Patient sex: M
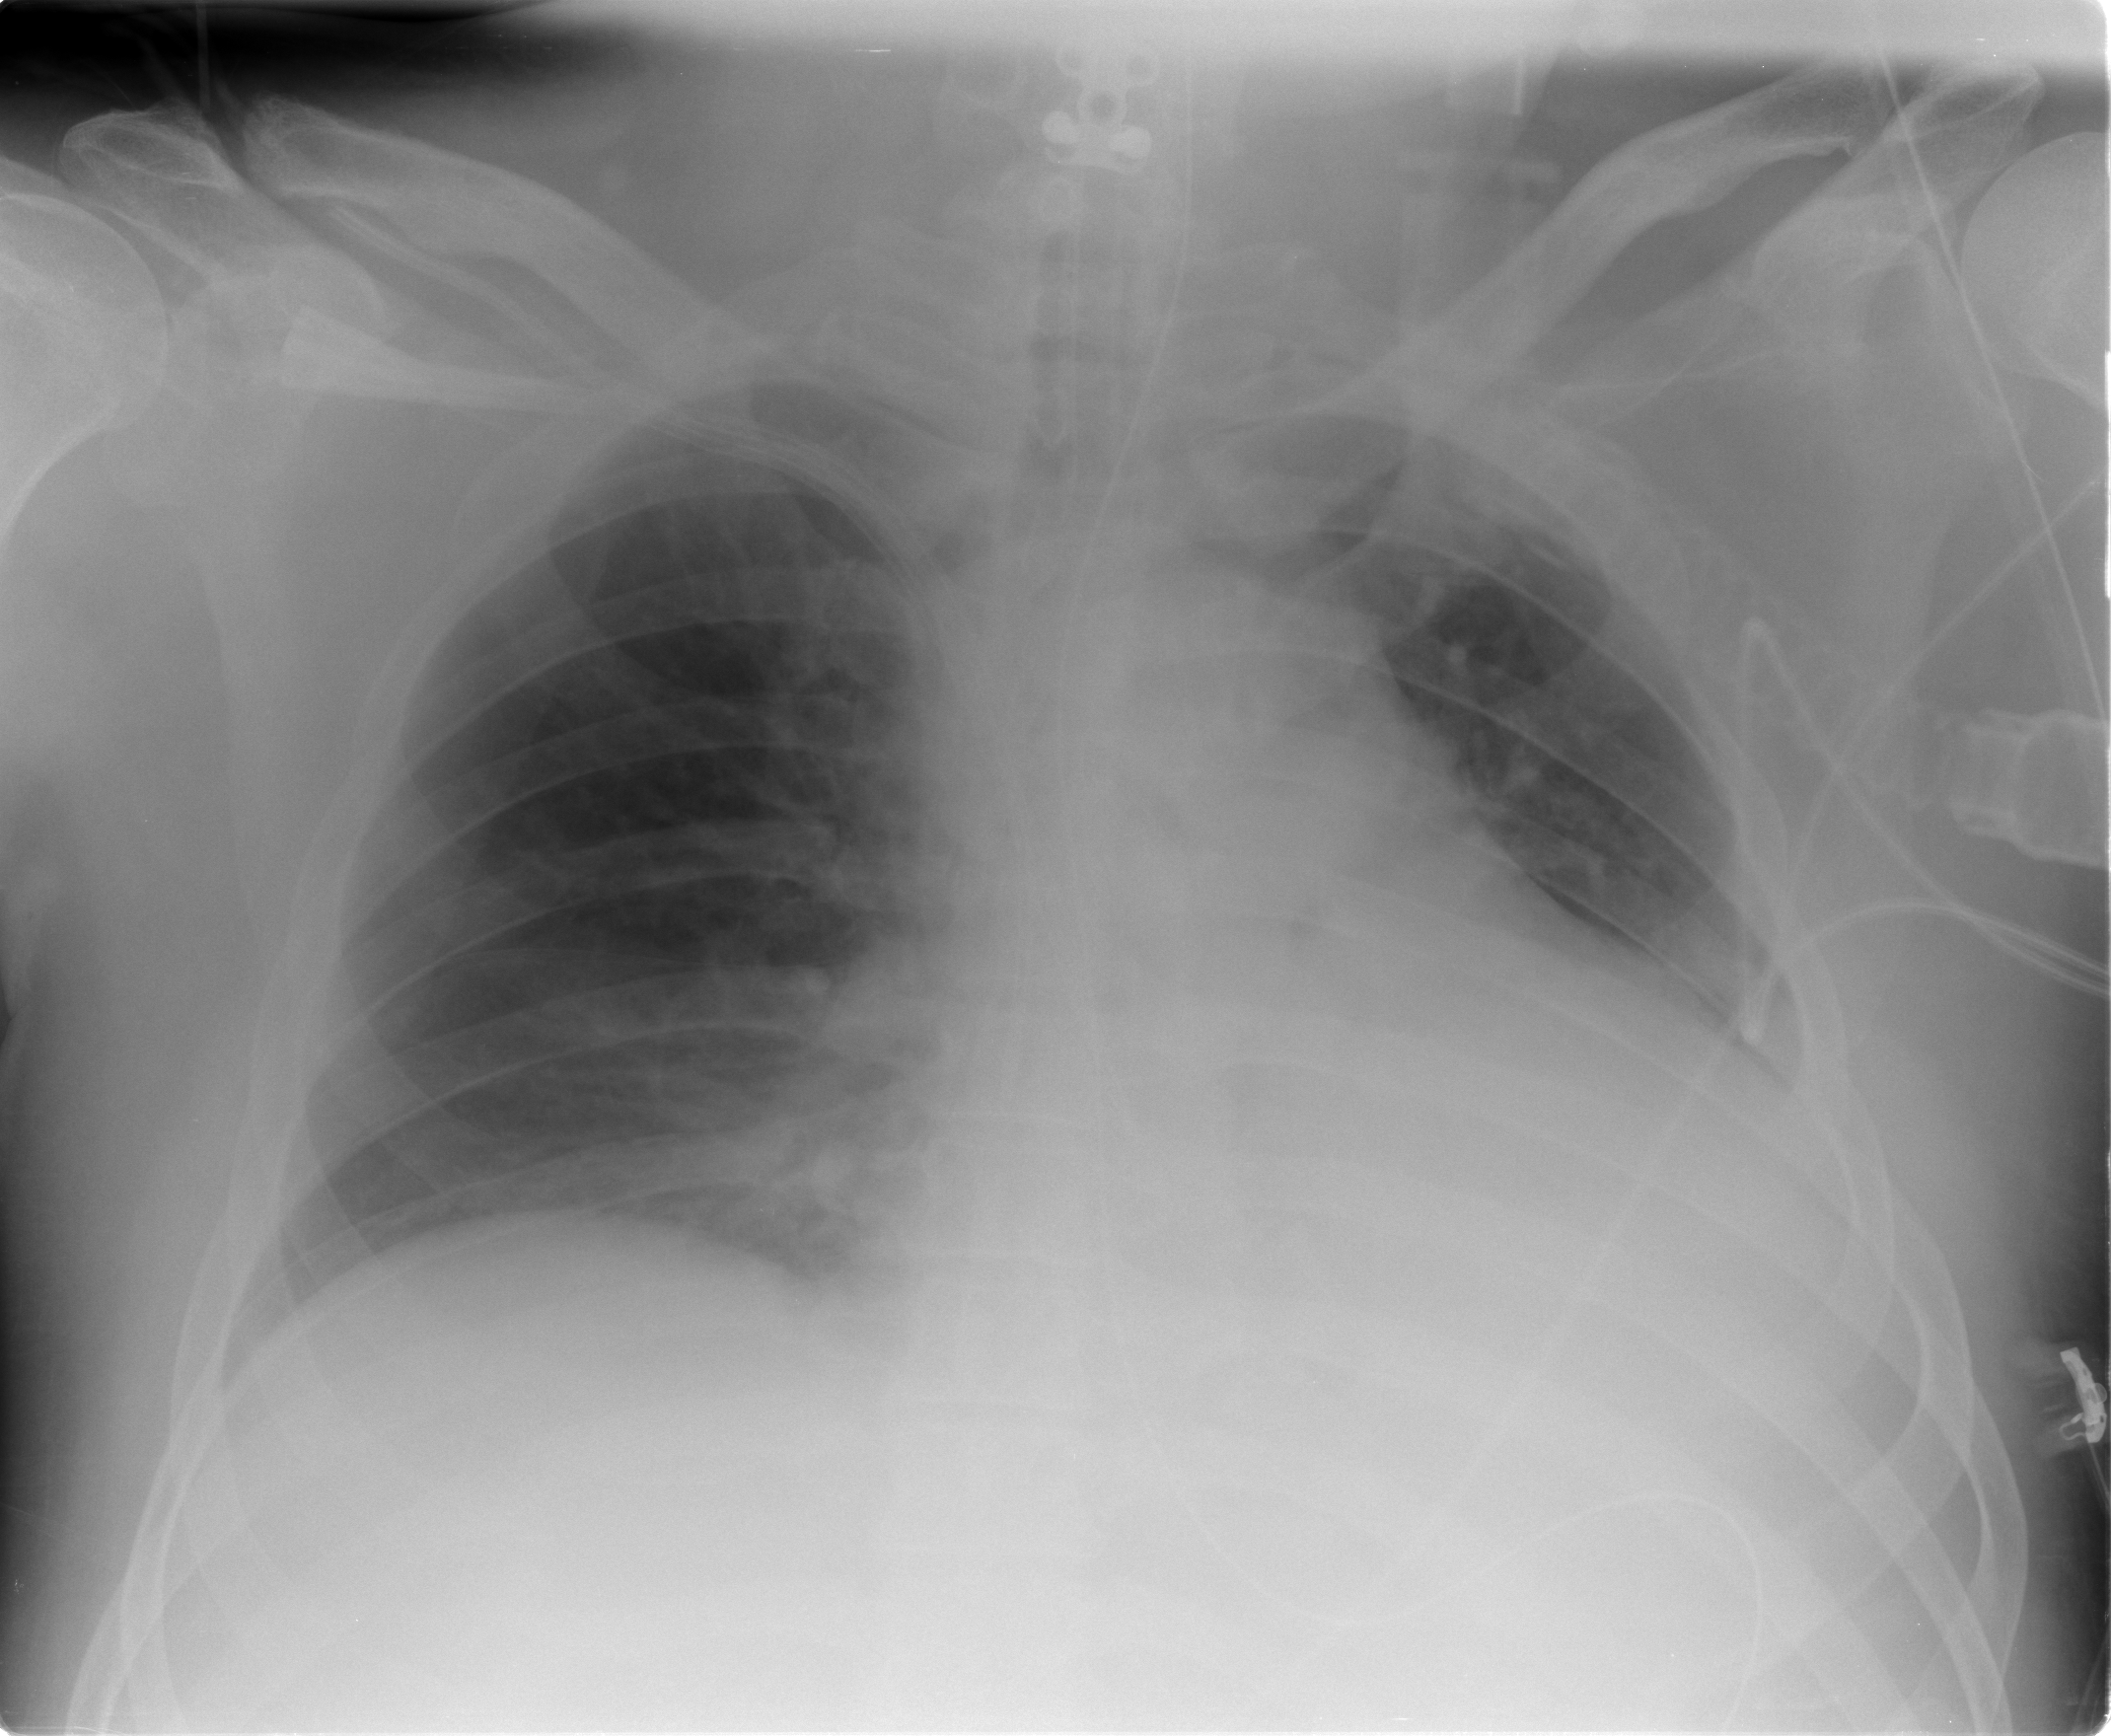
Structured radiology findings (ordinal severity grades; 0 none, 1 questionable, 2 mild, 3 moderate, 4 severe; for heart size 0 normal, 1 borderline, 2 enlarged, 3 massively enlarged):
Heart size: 2
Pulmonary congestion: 2
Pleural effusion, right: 0
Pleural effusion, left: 2
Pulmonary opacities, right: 0
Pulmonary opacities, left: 0
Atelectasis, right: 2
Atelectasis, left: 2